Field crop: tomato
Growth stage: 1
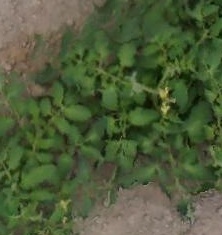
Species: tomato